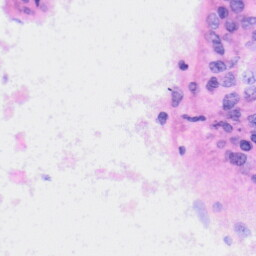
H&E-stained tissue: Liver